Question: I have this functions that gets categories in three levels.
- 'ParentCategories'- 'ParentCategoryID'- 'Subcategories''categoriesID'
I want to build a megamenu looking like this site:
<URL>
HTML Markup
'''
<div>
<asp:Repeater ID="HorizMenuRepeater" runat="server">
<HeaderTemplate>
<ul id="mega-menu"></HeaderTemplate>
<ItemTemplate>
<li><a id="mBox" href="javascript:;">'<%#Eval("ParentCatName")%>'</a></li></ItemTemplate>
<FooterTemplate></ul></FooterTemplate></asp:Repeater>
</div>
<script>
window.addEvent('domready', function () {
new mBox.Tooltip({
content: 'MegamenuUC',
setStyles: { content: { padding: 15, lineHeight: 20 } },
position: {
x: 'right',
y: 'bottom'
},
attach: 'mBox',
closeOnMouseleave: true
});
});
</script>
<div id="MegamenuUC" style="display:none">
<uc1:Megamenu ID="Megamenu1" runat="server" />
</div>
'''
result

Code of the usercontrol
'''
<ul>
<h3>Category</h3>
<ul>
<li><a href="#">Sub category</a></li>
</ul>
</ul>
'''
I want to make this dynamically, now it's just the parentcategory that is dynamic.
I need somehow pass the id to know witch parentcategory you hovered over tho pas the right id to my function that gets the categories so I can populate my usercontrol with it
Thanks
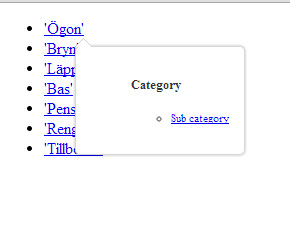
Answer: I solved it and i used a repeater to create a clean list and a jquery plugin to create megamenu
Link to jquery plugin <URL>
Code for databind repeater with linq
'''
<div>
<asp:Repeater ID="ParentRepeater" runat="server" OnItemDataBound="ParentRepeater_OnItemBound">
<HeaderTemplate>
<ul>
</HeaderTemplate>
<ItemTemplate>
<li><a><%# DataBinder.Eval(Container.DataItem, "ParentCatName") %></a>
<asp:Repeater ID="ParentCatRepeater" runat="server" OnItemDataBound="ChildRepeater_OnItemBound">
<HeaderTemplate>
<ul>
</HeaderTemplate>
<ItemTemplate>
<li><a><%# DataBinder.Eval(Container.DataItem, "CategoryName") %></a>
<asp:Repeater ID="ChildRepeater" runat="server">
<HeaderTemplate>
<ul>
</HeaderTemplate>
<ItemTemplate>
<li><a><%# DataBinder.Eval(Container.DataItem, "ProductName") %></a></li>
</ItemTemplate>
<FooterTemplate></ul></FooterTemplate>
</asp:Repeater>
</li>
</ItemTemplate>
<FooterTemplate></ul></FooterTemplate>
</asp:Repeater>
</li>
</ItemTemplate>
<FooterTemplate></ul></FooterTemplate>
</asp:Repeater>
</div>
'''
C#
'''
protected void Page_Load(object sender, EventArgs e)
{
LinqtoDBDataContext db = new LinqtoDBDataContext();
ParentRepeater.DataSource = db.GetParentCategories();
ParentRepeater.DataBind();
}
protected void ParentRepeater_OnItemBound(object sender, RepeaterItemEventArgs e)
{
if (e.Item.ItemType == ListItemType.Item || e.Item.ItemType == ListItemType.AlternatingItem)
{
dynamic cat = e.Item.DataItem as dynamic;
int parentcatid = Convert.ToInt32(cat.ParentCatID);
LinqtoDBDataContext db = new LinqtoDBDataContext();
//var cats = from c in db.Categories
// where c.ParentCatID == parentcatid
// select c;
Repeater ParentCatRepeater = e.Item.FindControl("ParentCatRepeater") as Repeater;
ParentCatRepeater.DataSource = db.GetCategories(parentcatid);
ParentCatRepeater.DataBind();
}
}
protected void ChildRepeater_OnItemBound(object sender, RepeaterItemEventArgs e)
{
if (e.Item.ItemType == ListItemType.Item || e.Item.ItemType == ListItemType.AlternatingItem)
{
dynamic prod = e.Item.DataItem as dynamic;
int catid = Convert.ToInt32(prod.CategoryID);
LinqtoDBDataContext db = new LinqtoDBDataContext();
Repeater ChildRepeater = e.Item.FindControl("ChildRepeater") as Repeater;
ChildRepeater.DataSource = db.GetProductsInCategory(catid);
ChildRepeater.DataBind();
}
}
}
'''